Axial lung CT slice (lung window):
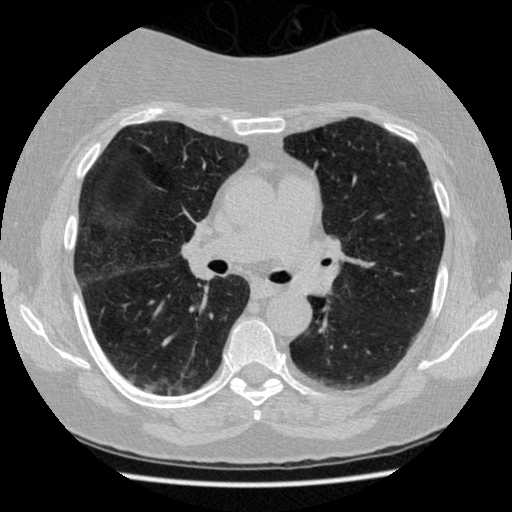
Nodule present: no